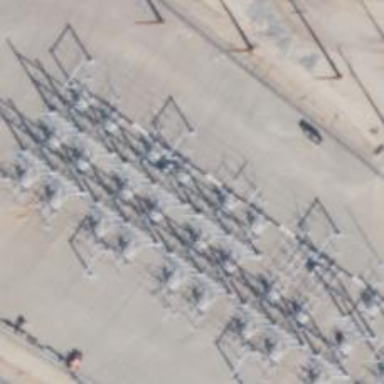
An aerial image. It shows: Switch for power supply.